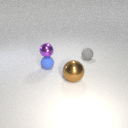
small gray rubber sphere to the right of small blue rubber sphere